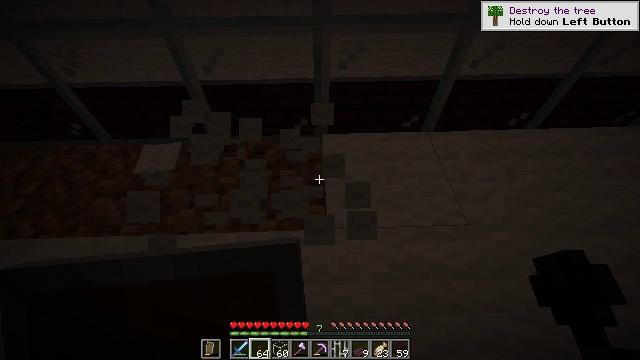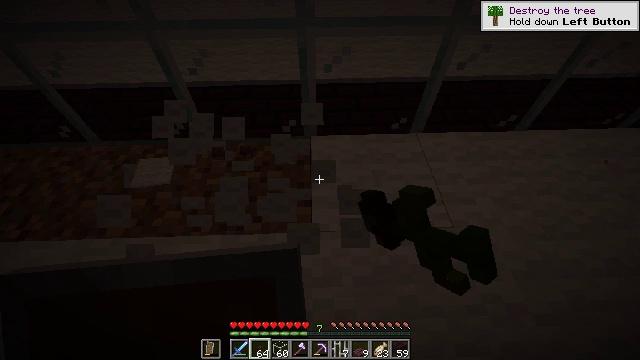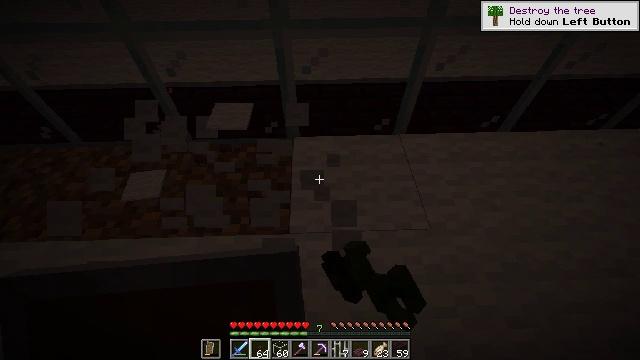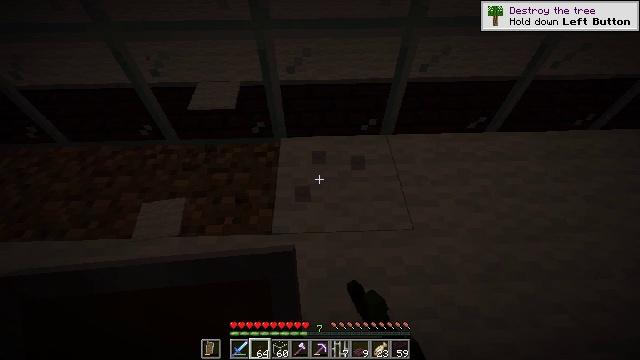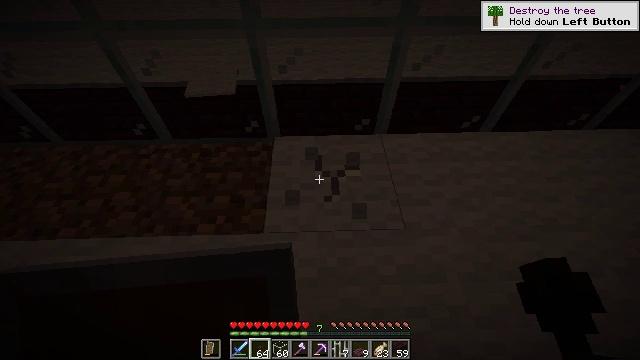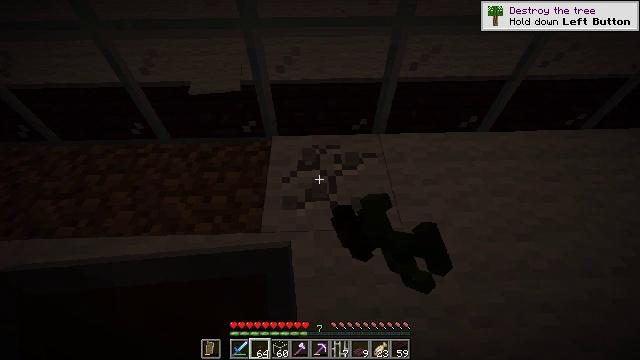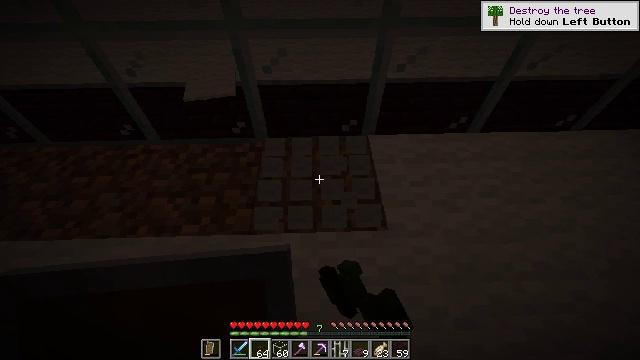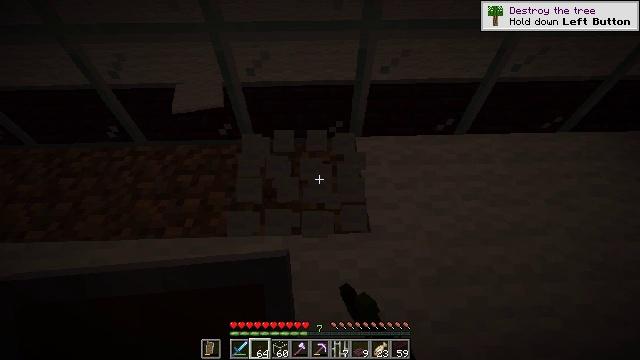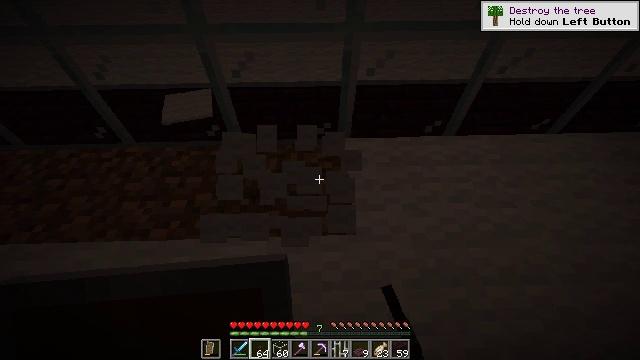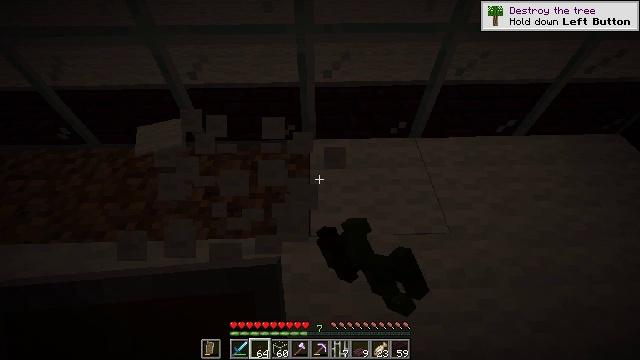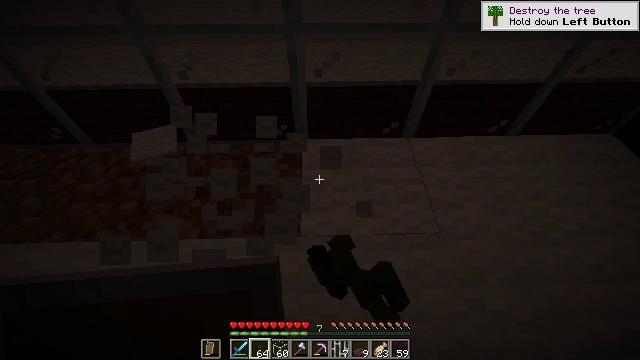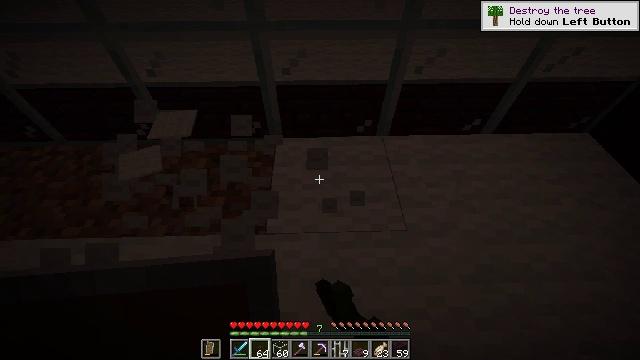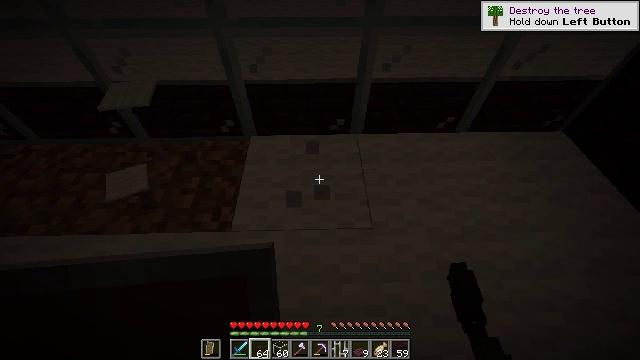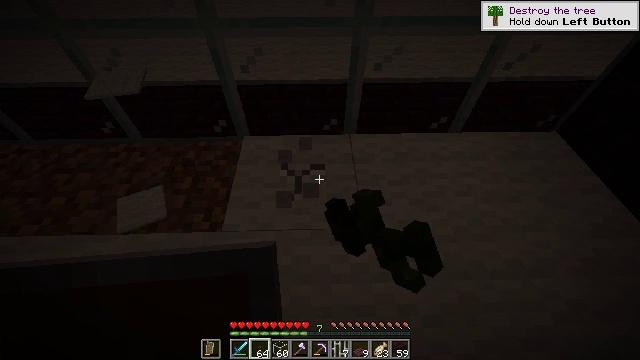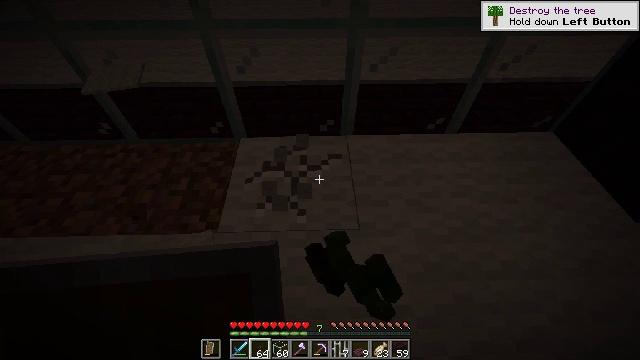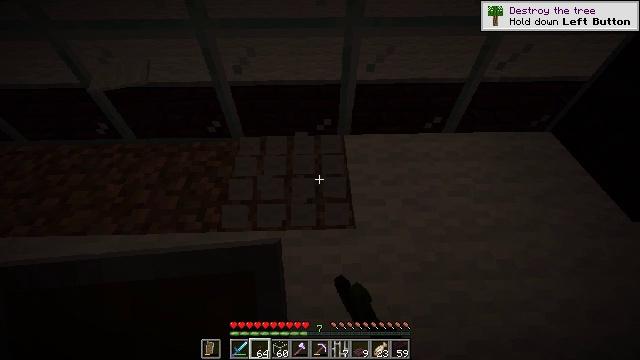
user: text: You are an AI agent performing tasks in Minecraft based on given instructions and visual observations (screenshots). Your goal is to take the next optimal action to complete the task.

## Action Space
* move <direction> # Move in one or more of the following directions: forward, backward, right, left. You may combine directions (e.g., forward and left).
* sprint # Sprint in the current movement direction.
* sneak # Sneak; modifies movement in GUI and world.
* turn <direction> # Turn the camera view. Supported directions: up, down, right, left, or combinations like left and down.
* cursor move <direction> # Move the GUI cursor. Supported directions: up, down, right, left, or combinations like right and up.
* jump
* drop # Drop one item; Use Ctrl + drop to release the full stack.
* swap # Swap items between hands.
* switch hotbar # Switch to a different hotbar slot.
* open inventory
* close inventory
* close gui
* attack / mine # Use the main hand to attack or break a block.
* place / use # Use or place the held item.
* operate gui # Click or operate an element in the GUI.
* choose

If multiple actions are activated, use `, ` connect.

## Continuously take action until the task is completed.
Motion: motion action
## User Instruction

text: Gather the white carpet for inventory.
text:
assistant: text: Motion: move right, attack / mine
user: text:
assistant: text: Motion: attack / mine
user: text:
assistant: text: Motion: attack / mine
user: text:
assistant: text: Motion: attack / mine
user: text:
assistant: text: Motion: attack / mine
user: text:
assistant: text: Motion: move right, attack / mine
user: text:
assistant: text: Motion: move right, attack / mine
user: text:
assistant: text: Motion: move right, attack / mine
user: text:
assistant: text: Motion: move right, attack / mine
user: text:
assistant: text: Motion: move right, attack / mine
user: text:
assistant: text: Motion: move right, attack / mine
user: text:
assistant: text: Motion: attack / mine
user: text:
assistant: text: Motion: attack / mine
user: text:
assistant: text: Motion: attack / mine
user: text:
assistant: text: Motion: attack / mine
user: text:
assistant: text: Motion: move right, attack / mine
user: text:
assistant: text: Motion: move right, attack / mine
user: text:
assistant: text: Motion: move right, attack / mine
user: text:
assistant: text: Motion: move right, attack / mine
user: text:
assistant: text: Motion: move right, attack / mine
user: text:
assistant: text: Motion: attack / mine
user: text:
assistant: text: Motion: attack / mine
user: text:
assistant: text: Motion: attack / mine
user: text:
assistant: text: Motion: attack / mine
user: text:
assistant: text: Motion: move right, attack / mine
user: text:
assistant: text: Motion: move right, attack / mine
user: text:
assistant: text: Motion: move right, attack / mine
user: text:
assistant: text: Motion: move right, attack / mine
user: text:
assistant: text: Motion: attack / mine
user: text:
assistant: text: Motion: attack / mine